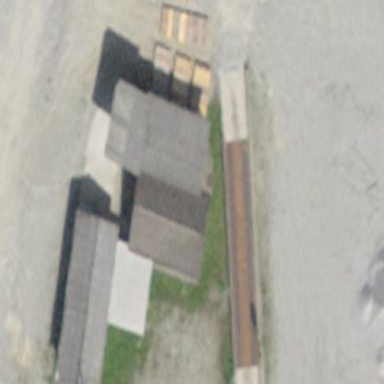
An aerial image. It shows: Warehouse building.